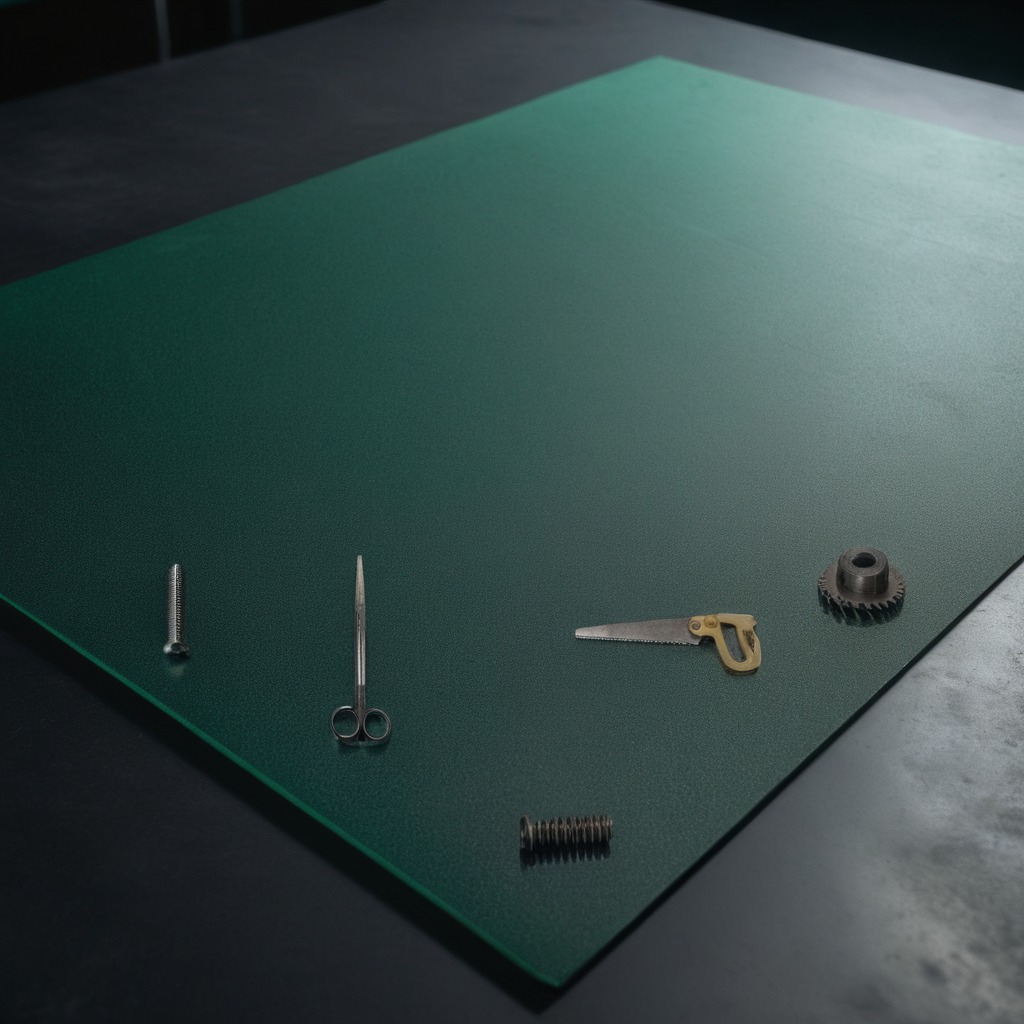
A metal gear with teeth, a metal machine screw, a coiled metal spring, a handheld metal saw, and a pair of scissors are lying on the green rubber mat on the clean granite tabletop inside a workshop at night.